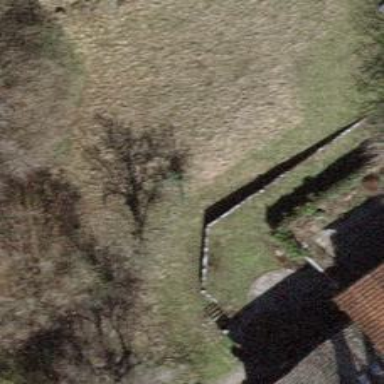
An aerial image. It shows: Hedge barrier.